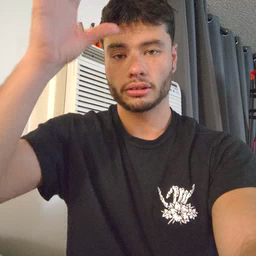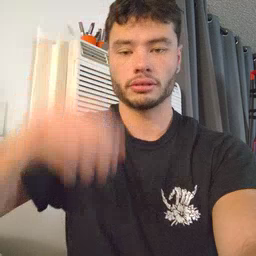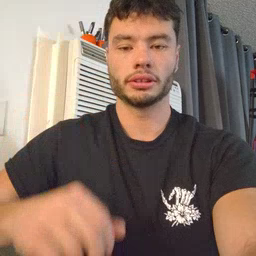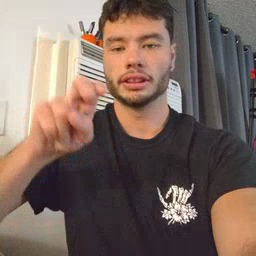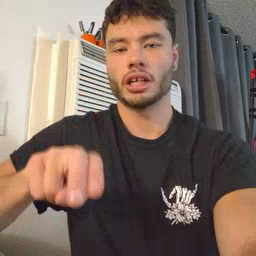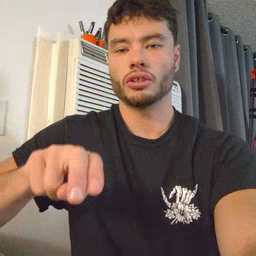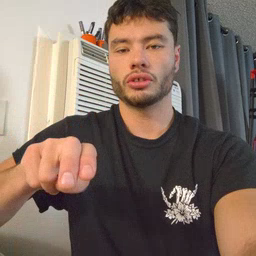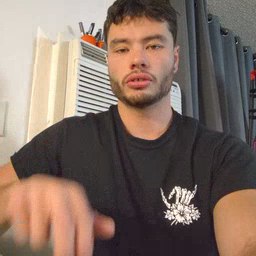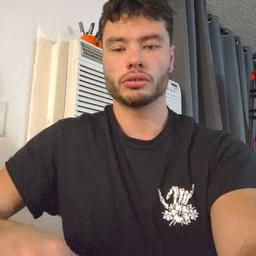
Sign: chair